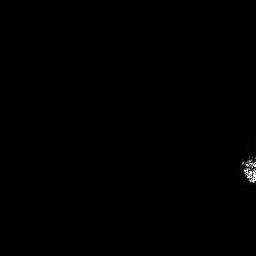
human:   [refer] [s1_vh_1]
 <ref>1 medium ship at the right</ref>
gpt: <box>[[92, 59, 99, 71, 0]]</box>